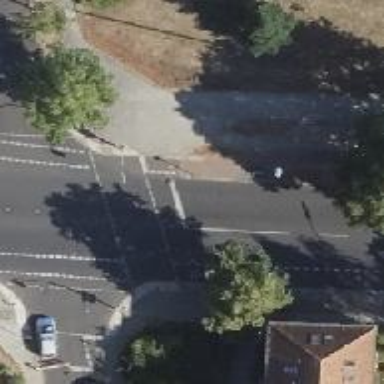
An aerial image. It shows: Road with traffic signals controlling the flow of traffic.